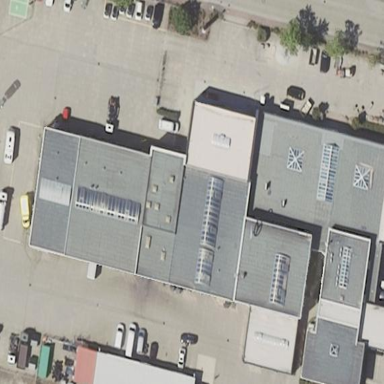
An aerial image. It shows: Retail building housing car shop.